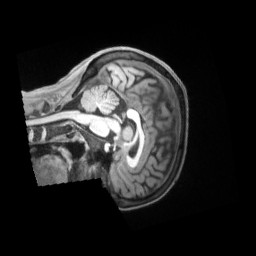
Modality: T1w
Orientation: sagittal
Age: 34
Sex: male
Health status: ill
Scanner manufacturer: siemens
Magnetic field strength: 3 T
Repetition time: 2.2 s
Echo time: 0.00157 s